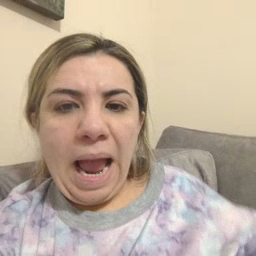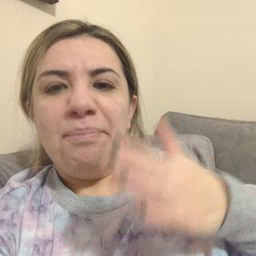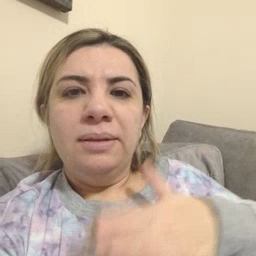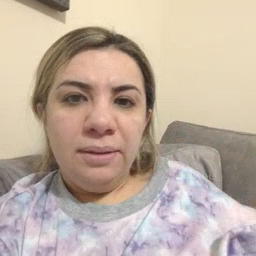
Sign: happy